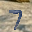
Label: 7